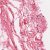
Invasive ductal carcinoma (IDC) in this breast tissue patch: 0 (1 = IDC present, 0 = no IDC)